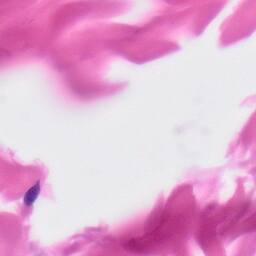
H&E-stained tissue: Skin